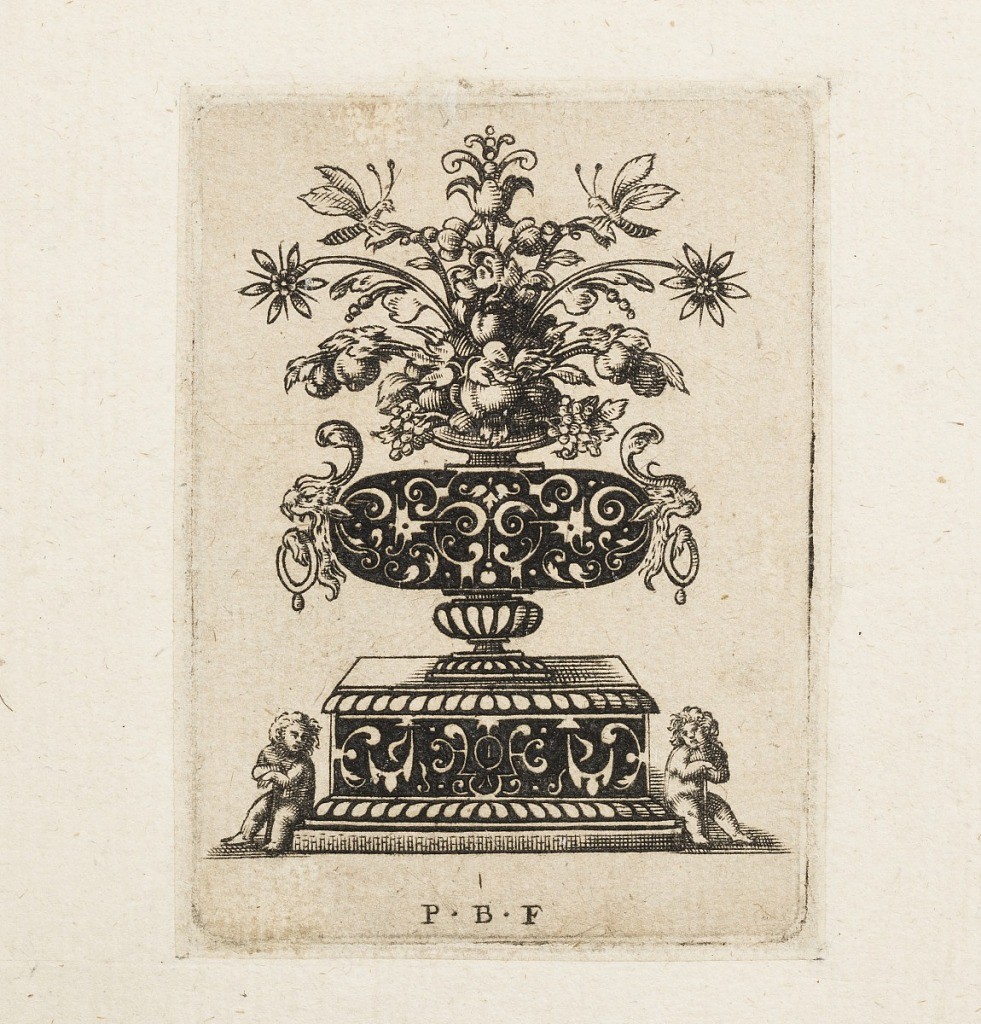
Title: Plate from Omnia Conando Docilis Solertia Vincit (A Docile Disposition will Conquers all Difficulty)
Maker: Paul Birckenhultz, German, 1561 - 1639
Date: Ca. 1600
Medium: Engraving, blackwork on laid paper
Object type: Print
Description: Vertical rectangle showing a vase with grotesque drop-ring handles containing a symmetrical arrangement of flowers. The body of the vase and the base upon which it stands are decorated with  strapwork design printed in blackwork. At the base sit two nude children.